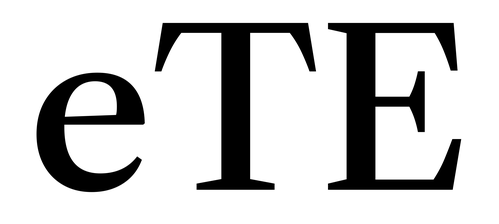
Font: LibreCaslonText_Medium